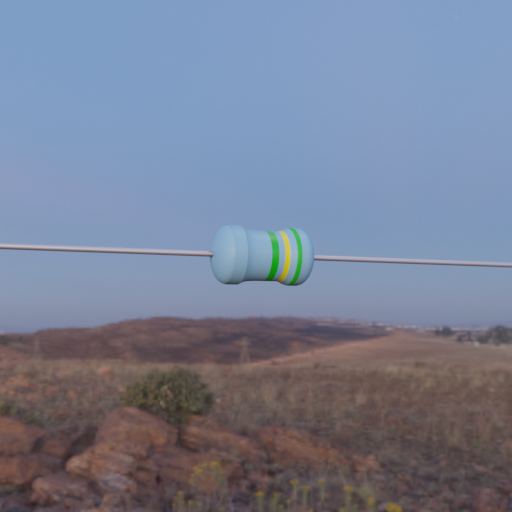
Resistor colour bands (in order): green, yellow, green